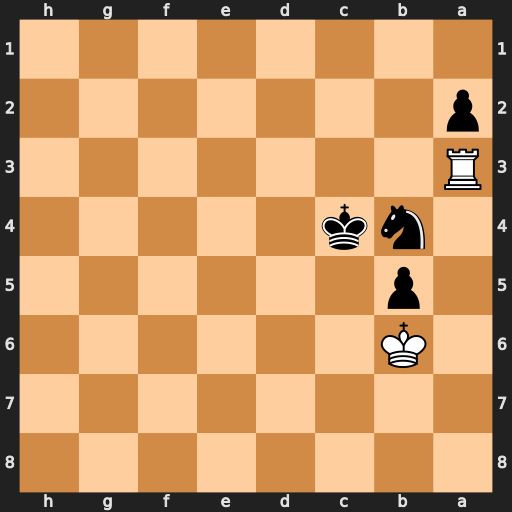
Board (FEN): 8/8/1K6/1p6/1nk5/R7/p7/8
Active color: b
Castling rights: -
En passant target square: -
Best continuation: Nd5+ Kb7 Nc3